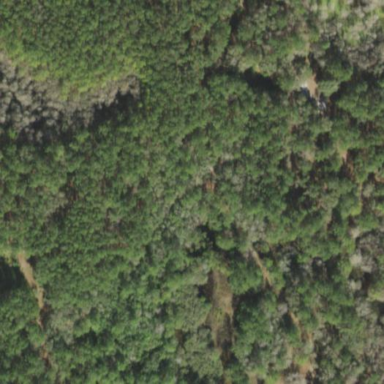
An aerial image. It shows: Woodland with needle-leaved trees.